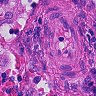
Metastatic tissue present: no